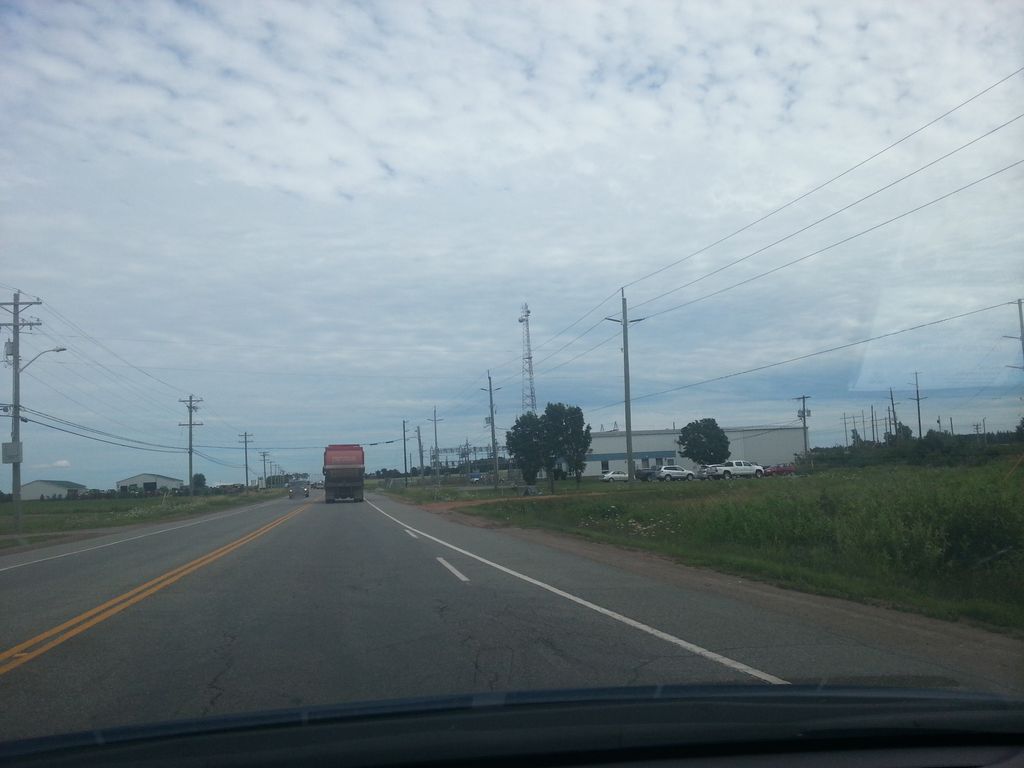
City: charlottetown